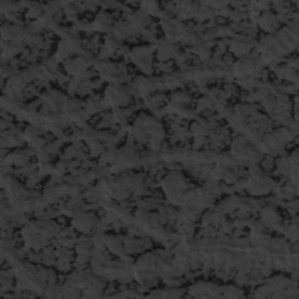
Label: frost